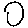
Label: circle